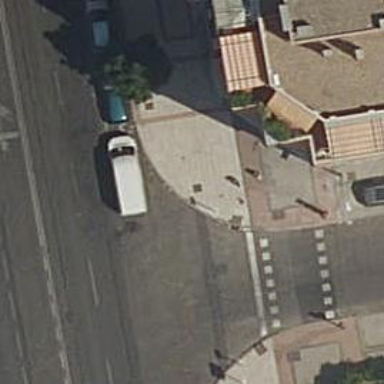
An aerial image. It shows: Footway made of paving stones.